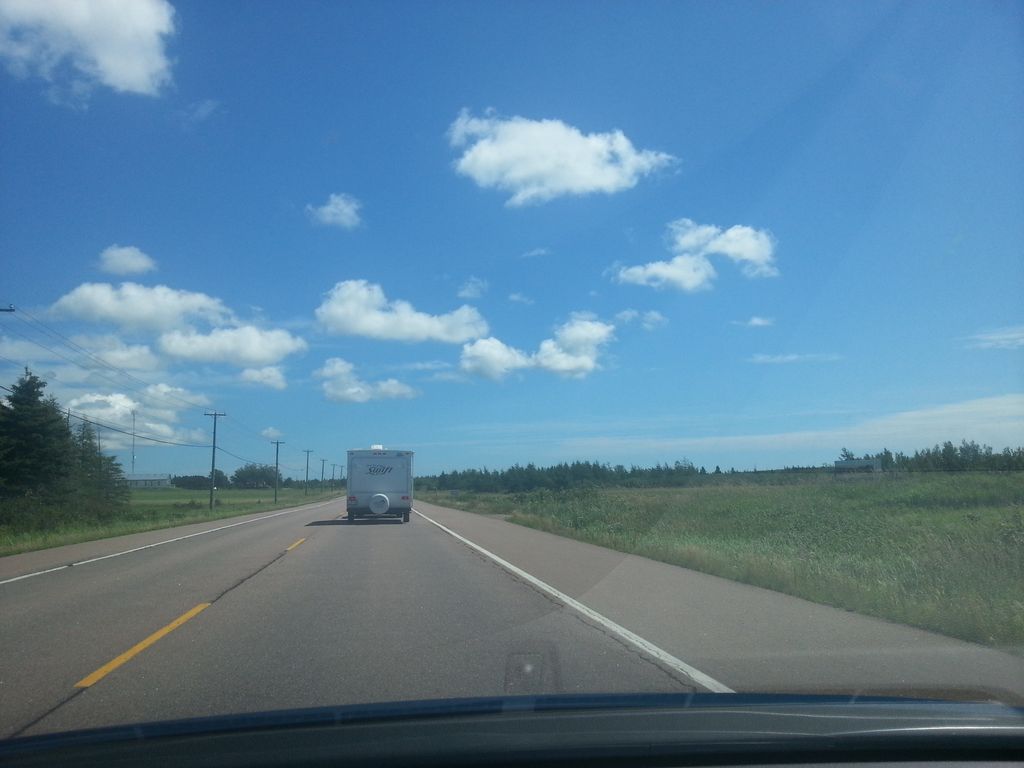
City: charlottetown